Field crop: maize
Growth stage: 2
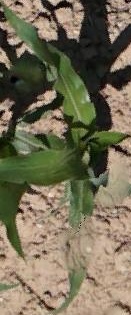
Species: maize